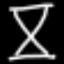
Label: hourglass